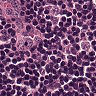
Metastatic tissue present: no